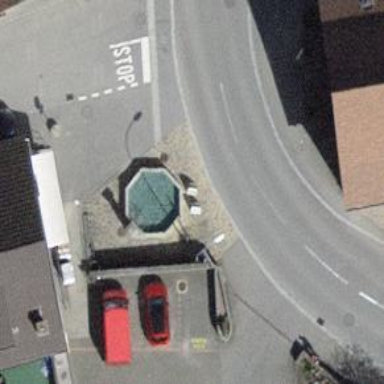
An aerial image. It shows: Fountain.